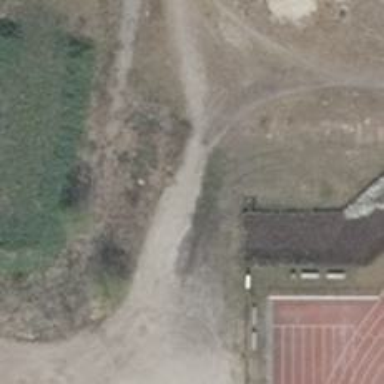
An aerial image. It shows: Compacted track road with grade 5 tracktype.